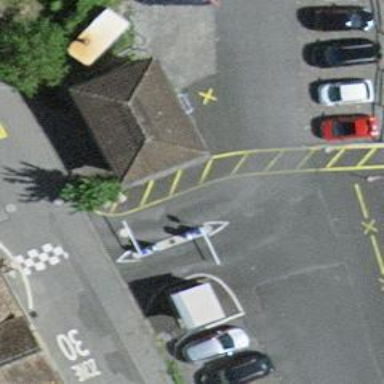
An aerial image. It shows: Lift gate barrier.